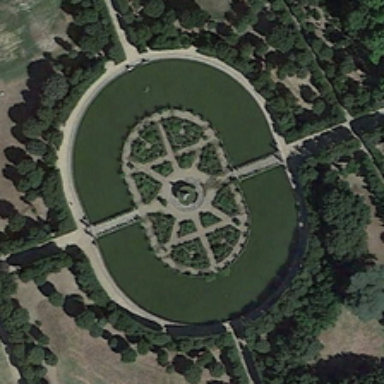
There is a circular square on the land .